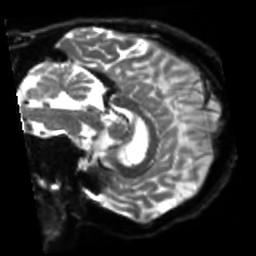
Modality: sbref
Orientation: sagittal
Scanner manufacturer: siemens
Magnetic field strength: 3 T
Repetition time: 4 s
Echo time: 0.0594 s